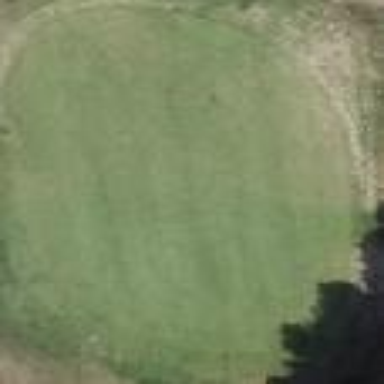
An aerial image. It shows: Golf green.